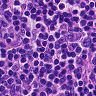
Metastatic tissue present: no